Question: This could be an fun question. I'm planning to make a select box that looks like normal html at first, but when you open it there will be two exciting things:
1. The box will contain 2 different text-aligns making two neat rows.(see picture)
2. At the end of each line of the list item contained in the box, there will be a like/dislike button system.(see picture)

Some of you already know where this is going, I'll need to make the thing like you'd make any such menu in GUI programming. I assume some object oriented Javascript programming?
(I'm looking for technical details as I'm novice at Javascript and jQuery(but not at programming), I'm basically interested in info about transferring such a pseudocode construct into Javascript/jQuery or another more usable framework if really need be. I'm also perfectly aware that I'm normally not going to be using any actual html in this GUI.)
So my question is, how should I set out to do this according to you?
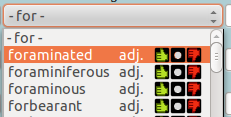
Answer: You will not be able to modify a normal 'select' element to achieve this, you will have to
- - -
Once you have that you can do anything in your proxy-pro-select-element, simplest would be to on click show a table with select able rows, with table it would be very easy to align all columns.
Technical details:
- <URL>- 'init''select''dropdown''select-div'-
See code like <URL> and modify